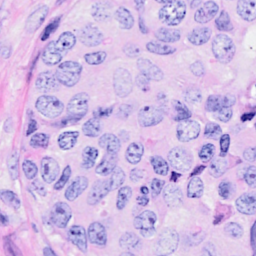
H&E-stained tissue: Breast